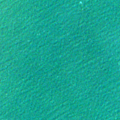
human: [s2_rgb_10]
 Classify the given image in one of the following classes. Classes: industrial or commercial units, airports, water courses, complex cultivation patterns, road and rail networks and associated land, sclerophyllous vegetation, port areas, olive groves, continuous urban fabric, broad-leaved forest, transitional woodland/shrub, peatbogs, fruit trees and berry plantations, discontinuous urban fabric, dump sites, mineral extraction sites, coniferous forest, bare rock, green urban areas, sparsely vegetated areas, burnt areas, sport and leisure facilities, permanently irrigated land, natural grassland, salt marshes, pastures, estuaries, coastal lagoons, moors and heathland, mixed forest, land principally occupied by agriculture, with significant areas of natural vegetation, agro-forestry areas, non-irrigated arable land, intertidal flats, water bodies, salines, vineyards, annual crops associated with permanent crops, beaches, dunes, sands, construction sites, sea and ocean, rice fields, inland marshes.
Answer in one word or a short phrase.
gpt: sea and ocean